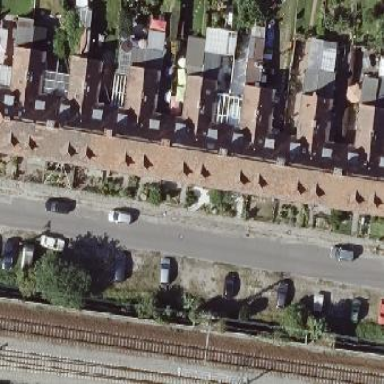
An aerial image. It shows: Half-hipped roof terrace building.